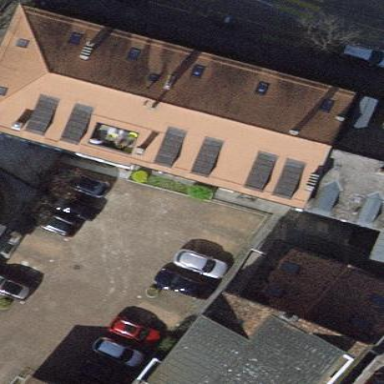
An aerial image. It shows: Hipped-roof building with apartments.